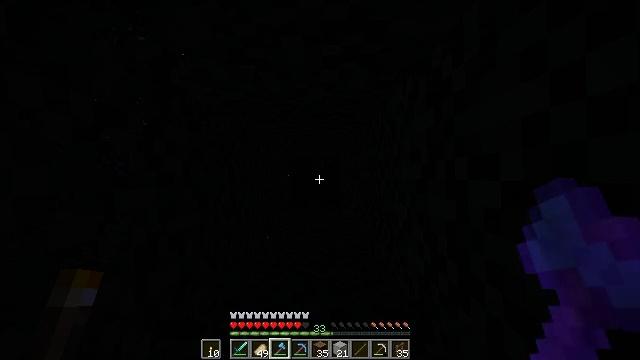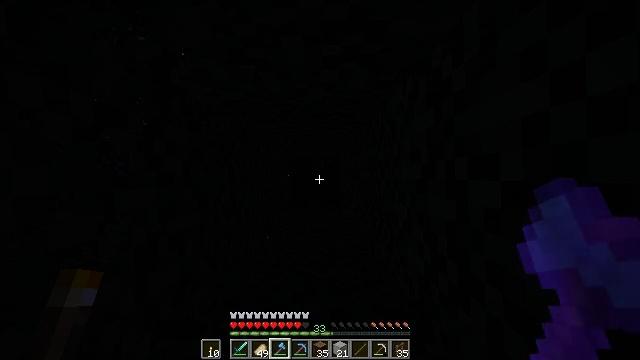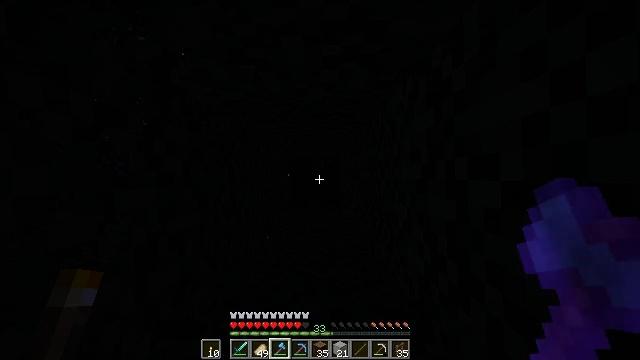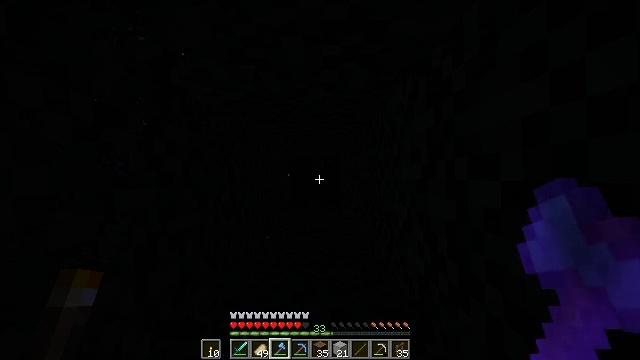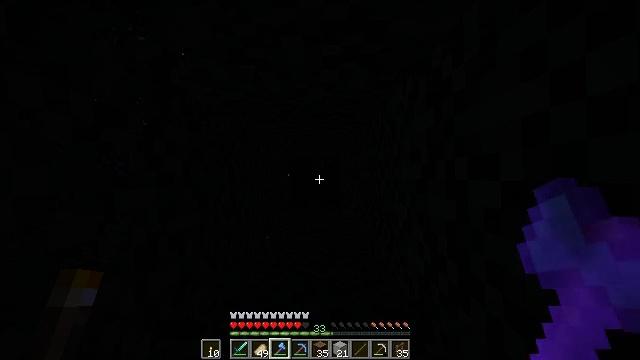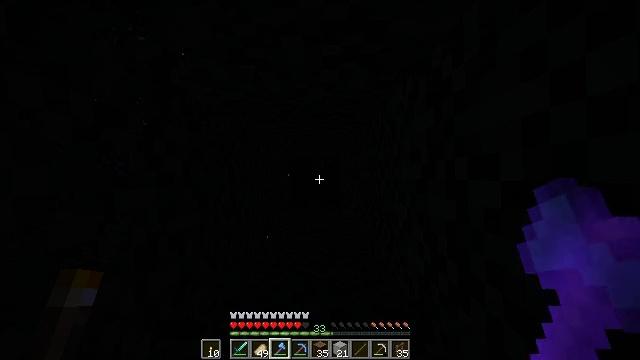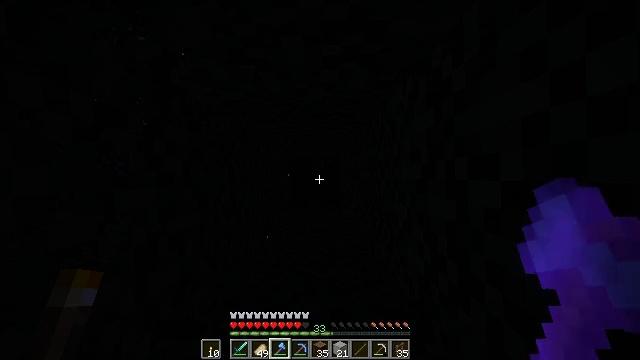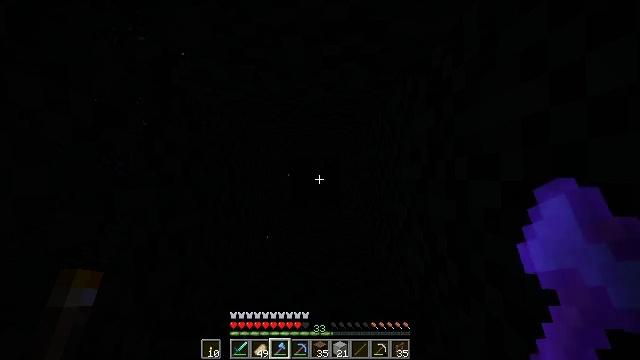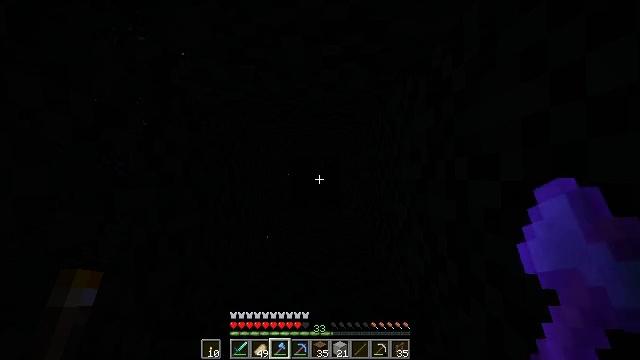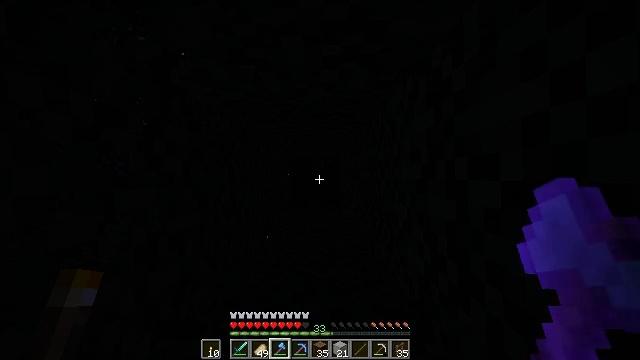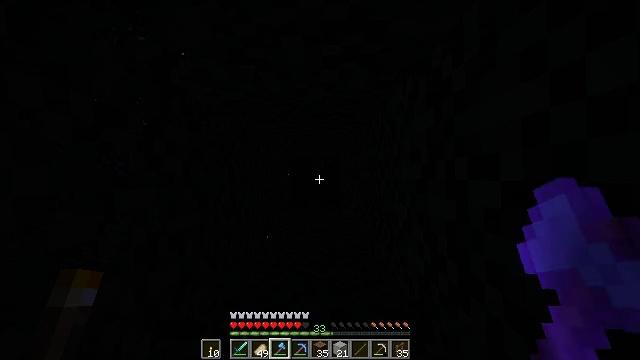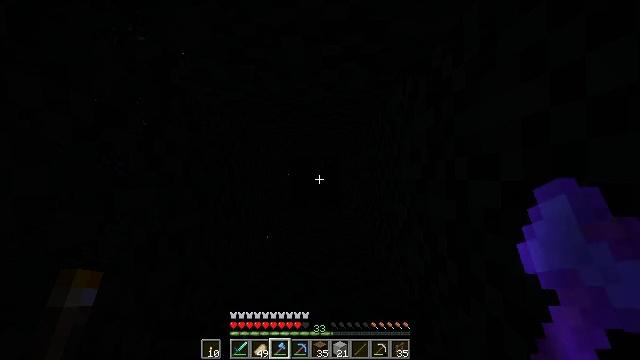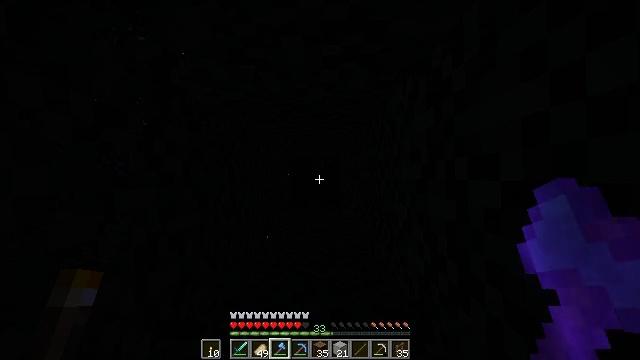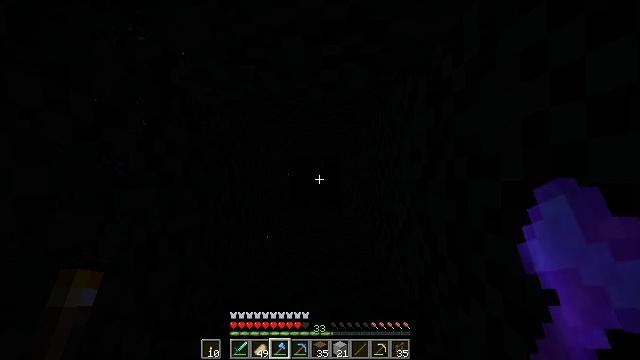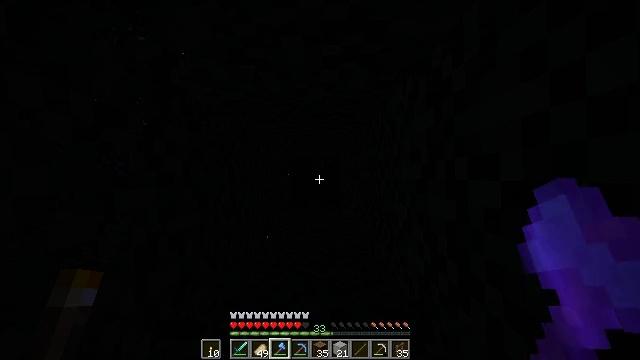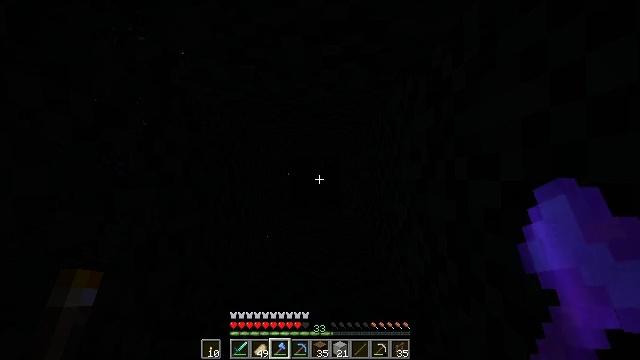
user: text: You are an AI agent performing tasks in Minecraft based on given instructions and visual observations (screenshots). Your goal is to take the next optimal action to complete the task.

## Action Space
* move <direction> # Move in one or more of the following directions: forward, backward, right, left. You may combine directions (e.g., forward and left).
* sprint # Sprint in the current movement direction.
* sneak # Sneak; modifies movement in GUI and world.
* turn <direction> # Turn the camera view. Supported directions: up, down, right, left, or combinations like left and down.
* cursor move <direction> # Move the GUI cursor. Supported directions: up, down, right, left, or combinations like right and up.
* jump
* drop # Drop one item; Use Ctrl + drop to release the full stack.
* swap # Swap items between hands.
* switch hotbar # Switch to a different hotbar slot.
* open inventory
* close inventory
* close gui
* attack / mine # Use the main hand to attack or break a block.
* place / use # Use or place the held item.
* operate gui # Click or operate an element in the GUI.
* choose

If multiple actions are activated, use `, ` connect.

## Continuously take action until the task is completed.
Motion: motion action
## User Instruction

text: Mine the brown bed to pick it up.
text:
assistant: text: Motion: no_op
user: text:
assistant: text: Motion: no_op
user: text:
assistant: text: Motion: no_op
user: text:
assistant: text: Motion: no_op
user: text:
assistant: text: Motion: no_op
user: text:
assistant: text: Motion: no_op
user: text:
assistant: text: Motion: no_op
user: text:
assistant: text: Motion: no_op
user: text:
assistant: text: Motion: no_op
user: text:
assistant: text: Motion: no_op
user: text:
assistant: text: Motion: no_op
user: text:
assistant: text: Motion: no_op
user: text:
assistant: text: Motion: no_op
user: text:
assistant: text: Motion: no_op
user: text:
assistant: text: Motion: no_op
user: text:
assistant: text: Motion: no_op
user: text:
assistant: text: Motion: no_op
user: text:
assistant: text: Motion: no_op
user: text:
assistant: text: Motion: no_op
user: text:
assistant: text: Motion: no_op
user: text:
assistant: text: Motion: no_op
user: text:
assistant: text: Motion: no_op
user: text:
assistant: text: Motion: no_op
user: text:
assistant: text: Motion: no_op
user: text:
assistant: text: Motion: no_op
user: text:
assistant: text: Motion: no_op
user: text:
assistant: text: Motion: no_op
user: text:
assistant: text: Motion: no_op
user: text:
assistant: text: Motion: no_op
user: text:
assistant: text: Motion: no_op